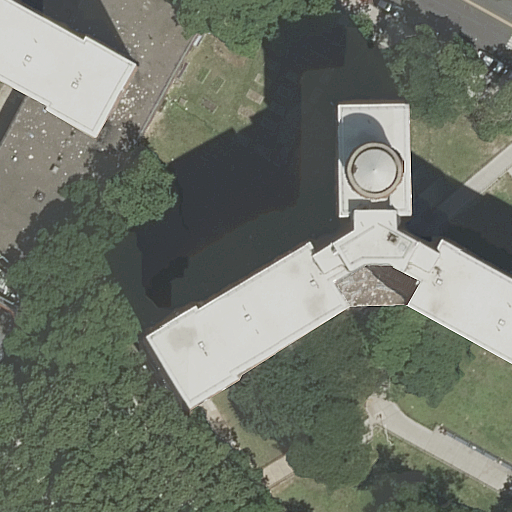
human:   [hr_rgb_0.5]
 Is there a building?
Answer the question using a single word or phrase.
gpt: yes

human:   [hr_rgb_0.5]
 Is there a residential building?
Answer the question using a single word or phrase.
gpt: yes

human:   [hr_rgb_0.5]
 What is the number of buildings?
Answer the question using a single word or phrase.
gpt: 2

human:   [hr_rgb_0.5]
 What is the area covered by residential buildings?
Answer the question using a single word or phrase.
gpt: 1257m2

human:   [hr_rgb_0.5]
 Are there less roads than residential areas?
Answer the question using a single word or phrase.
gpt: no

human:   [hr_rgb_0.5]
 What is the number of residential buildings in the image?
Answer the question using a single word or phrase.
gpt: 2

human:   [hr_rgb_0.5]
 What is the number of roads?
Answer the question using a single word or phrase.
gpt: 1

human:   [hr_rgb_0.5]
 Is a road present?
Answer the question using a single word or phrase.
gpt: yes

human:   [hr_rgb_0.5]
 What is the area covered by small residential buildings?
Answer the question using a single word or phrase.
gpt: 0m2

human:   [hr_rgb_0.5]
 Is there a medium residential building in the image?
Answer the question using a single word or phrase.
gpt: yes

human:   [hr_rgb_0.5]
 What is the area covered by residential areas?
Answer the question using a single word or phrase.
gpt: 4140m2

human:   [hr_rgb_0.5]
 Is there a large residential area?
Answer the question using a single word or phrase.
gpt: yes

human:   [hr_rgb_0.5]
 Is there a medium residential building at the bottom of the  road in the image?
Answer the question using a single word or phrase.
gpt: yes

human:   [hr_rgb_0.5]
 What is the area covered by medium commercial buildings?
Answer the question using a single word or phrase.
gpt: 0m2

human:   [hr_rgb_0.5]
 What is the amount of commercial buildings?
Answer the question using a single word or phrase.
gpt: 0

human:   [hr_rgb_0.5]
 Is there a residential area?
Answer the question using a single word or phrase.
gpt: yes

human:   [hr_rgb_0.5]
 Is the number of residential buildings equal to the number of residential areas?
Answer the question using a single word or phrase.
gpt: no

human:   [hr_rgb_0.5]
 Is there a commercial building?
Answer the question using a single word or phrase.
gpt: no

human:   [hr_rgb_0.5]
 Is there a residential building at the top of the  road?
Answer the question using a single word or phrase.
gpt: no

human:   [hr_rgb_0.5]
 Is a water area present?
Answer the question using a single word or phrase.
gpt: no

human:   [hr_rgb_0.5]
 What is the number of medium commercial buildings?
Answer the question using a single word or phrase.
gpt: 0

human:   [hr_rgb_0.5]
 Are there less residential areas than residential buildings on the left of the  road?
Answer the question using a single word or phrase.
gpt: no

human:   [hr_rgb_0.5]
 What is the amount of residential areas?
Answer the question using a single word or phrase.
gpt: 1

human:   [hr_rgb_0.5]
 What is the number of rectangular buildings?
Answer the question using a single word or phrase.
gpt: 0

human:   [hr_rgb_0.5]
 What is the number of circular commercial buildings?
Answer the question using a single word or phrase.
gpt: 0

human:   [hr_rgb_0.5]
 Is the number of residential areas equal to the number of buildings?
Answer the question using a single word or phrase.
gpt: no

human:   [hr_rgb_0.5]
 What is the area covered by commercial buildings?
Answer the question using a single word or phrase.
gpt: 0m2

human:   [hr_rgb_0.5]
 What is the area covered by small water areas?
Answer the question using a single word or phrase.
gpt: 0m2

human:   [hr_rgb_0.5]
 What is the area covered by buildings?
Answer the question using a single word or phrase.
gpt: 1257m2

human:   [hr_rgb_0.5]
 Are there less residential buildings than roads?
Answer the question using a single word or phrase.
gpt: no

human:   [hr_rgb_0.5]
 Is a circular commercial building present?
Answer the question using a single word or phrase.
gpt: no

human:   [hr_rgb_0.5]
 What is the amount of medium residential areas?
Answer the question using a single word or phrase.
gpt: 0

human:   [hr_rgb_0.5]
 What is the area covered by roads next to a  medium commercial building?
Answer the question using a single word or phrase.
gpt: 0m2

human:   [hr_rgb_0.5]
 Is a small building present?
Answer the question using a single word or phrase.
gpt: no

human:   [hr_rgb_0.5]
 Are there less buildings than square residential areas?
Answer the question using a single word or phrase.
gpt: no

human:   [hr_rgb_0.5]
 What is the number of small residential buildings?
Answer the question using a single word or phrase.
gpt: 0

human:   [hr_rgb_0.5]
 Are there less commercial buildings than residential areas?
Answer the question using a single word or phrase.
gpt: yes

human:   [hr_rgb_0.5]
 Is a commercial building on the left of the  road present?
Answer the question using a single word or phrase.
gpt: no

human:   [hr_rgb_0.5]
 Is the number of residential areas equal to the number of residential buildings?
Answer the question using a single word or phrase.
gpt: no

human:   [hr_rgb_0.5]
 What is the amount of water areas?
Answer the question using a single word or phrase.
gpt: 0

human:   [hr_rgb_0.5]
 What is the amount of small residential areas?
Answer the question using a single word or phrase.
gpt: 0

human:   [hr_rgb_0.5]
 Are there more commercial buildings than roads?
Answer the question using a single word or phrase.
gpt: no

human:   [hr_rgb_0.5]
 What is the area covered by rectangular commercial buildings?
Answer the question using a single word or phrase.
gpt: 0m2

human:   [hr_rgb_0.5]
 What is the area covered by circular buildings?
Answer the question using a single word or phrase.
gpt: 0m2

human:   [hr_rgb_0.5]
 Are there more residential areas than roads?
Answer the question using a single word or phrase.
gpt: no

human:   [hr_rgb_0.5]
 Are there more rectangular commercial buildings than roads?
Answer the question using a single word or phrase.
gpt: no

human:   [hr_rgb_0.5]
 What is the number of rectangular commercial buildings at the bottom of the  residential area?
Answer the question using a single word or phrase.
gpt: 0

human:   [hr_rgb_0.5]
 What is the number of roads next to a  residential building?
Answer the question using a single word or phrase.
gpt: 1

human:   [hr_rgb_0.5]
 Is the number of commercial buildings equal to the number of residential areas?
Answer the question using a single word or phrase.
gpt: no

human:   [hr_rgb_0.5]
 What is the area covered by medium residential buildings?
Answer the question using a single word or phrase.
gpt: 277m2

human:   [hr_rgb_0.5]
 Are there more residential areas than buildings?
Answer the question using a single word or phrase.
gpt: no

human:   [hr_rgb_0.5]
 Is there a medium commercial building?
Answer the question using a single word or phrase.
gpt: no

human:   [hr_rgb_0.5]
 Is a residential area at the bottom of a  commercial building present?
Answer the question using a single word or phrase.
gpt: no

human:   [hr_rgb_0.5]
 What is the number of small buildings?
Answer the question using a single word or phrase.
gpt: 0

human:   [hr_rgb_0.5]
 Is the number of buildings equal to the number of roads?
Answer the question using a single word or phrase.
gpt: no

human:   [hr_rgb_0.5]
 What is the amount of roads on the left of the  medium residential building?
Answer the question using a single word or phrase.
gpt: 1

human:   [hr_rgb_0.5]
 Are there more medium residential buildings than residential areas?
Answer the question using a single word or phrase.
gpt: no

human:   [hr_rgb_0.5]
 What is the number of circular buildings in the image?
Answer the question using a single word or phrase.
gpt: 0

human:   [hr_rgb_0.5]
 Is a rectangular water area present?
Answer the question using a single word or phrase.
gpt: no

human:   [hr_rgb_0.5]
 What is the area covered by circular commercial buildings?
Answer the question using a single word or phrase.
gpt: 0m2

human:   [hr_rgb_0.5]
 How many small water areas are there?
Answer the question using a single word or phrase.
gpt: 0

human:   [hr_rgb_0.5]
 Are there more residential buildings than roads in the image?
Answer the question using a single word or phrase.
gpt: yes

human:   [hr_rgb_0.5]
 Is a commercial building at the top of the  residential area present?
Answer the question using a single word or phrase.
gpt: no

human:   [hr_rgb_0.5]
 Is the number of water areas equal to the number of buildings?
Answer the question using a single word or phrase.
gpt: no